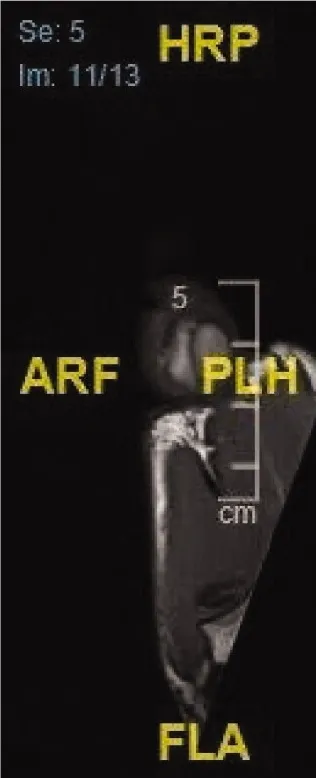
(A,B) The lipoma measures 2.2 x 2.8 x 4.3 cm in anteroposterior, transverse, and cranio-caudal diameters respectively.
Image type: radiology (mri)